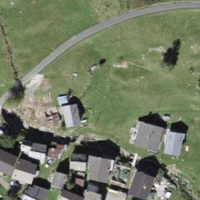
EUNIS habitat code: 23
Species observed at this site:
Convallaria majalis
Veronica chamaedrys
Alcis repandata